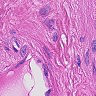
Metastatic tissue present: no